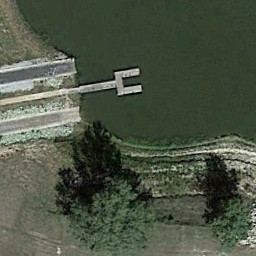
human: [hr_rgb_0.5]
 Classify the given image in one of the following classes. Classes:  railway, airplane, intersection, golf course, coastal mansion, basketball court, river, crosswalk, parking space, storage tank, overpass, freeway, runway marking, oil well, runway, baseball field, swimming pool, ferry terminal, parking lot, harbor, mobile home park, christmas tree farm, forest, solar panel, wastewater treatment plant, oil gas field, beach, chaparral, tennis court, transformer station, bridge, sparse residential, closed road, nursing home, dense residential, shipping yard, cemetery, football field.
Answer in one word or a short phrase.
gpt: ferry terminal